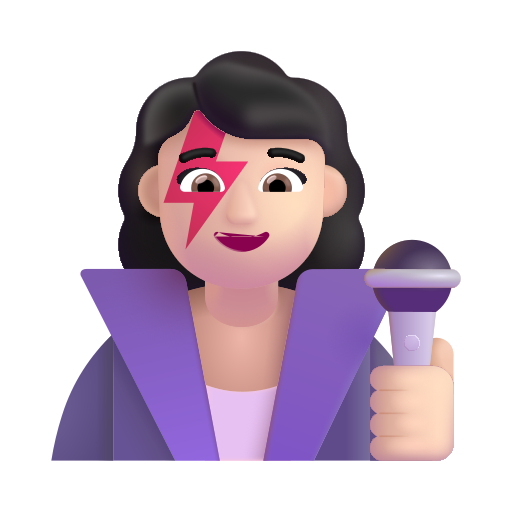
woman singer color light